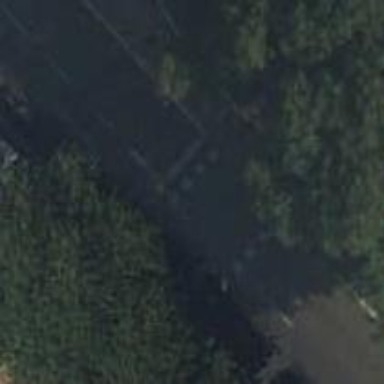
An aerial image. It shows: Uncontrolled zebra crossing on the road.